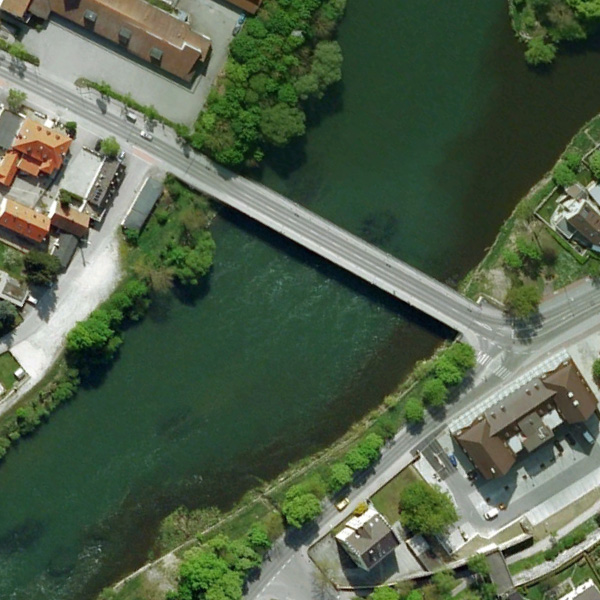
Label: Bridge